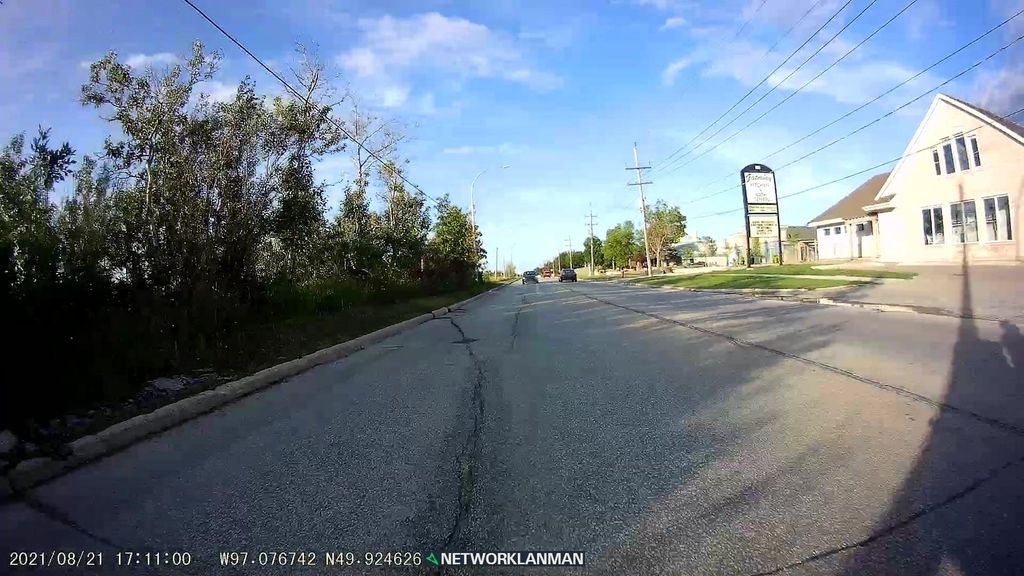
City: winnipeg